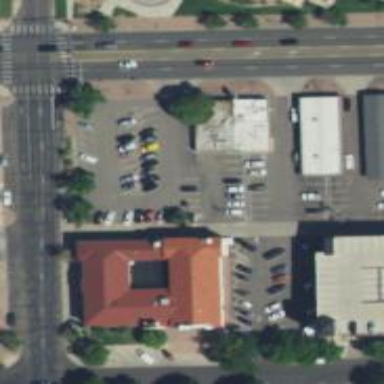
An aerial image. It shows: Parking space is available.